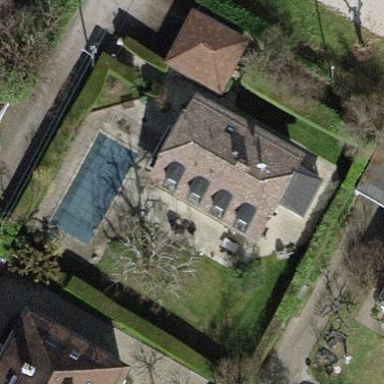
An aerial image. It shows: Garden enclosed by fence.